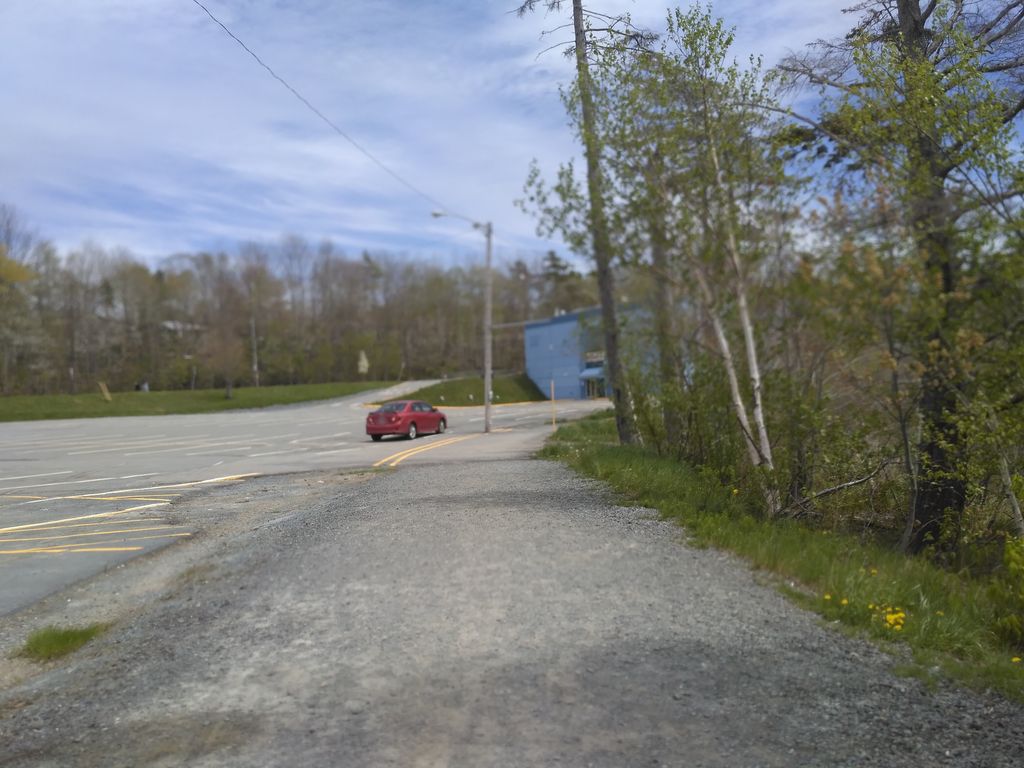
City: halifax